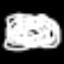
Label: square